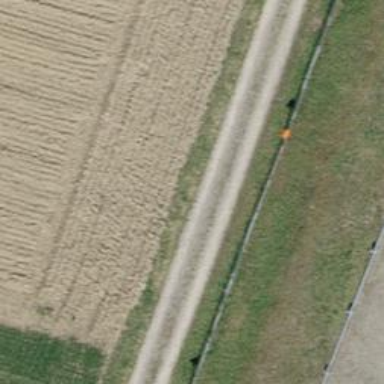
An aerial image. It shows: Pipeline marker.